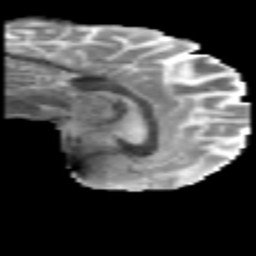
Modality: MD
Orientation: sagittal
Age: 34
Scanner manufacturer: philips
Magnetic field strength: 3 T
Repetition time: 8.6 s
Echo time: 0.127 s